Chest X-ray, AP view. Patient: 56 years old, sex F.
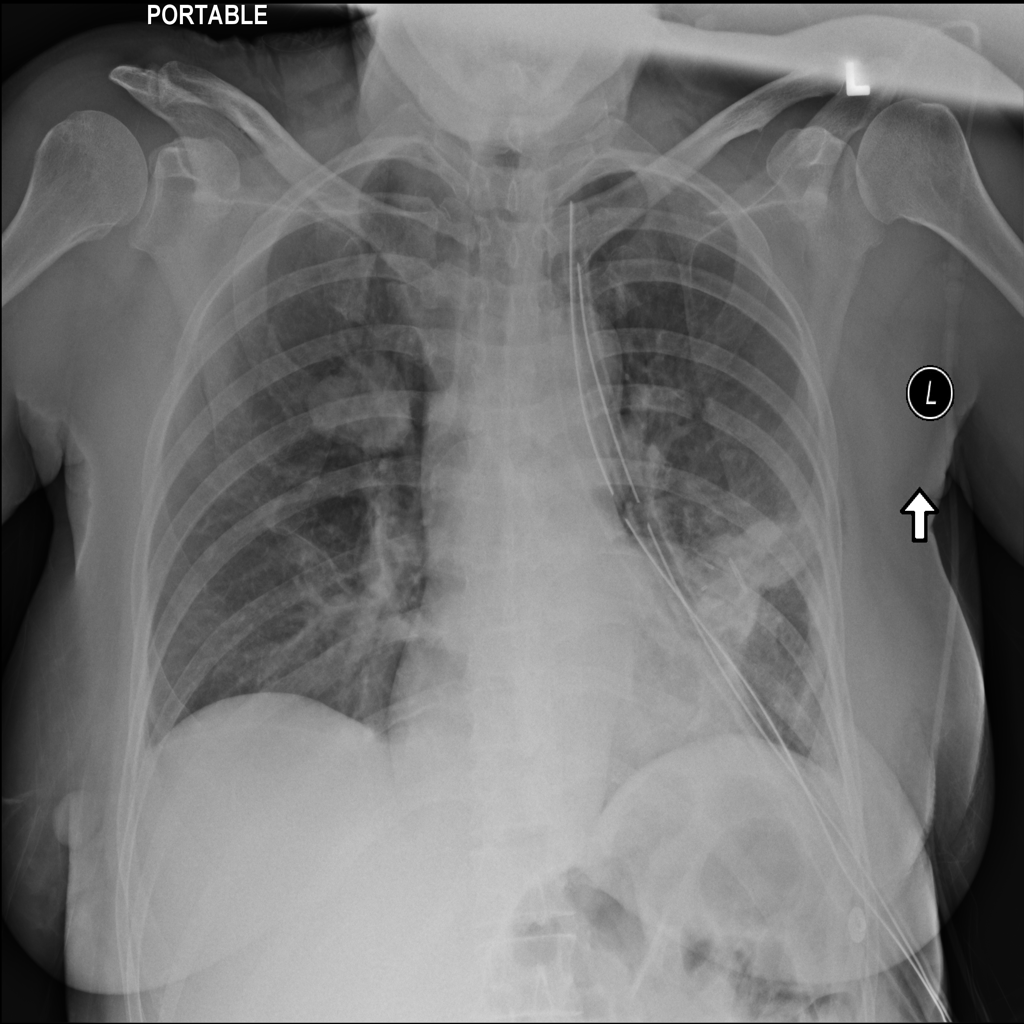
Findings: No Finding